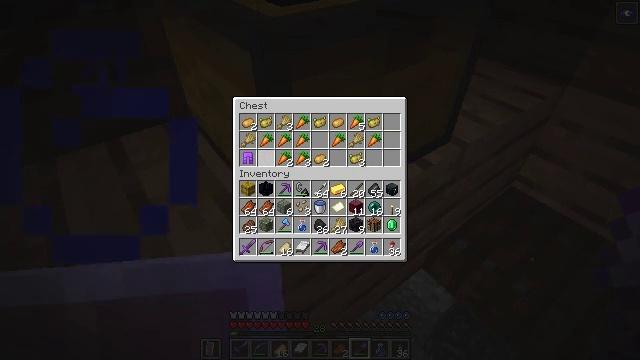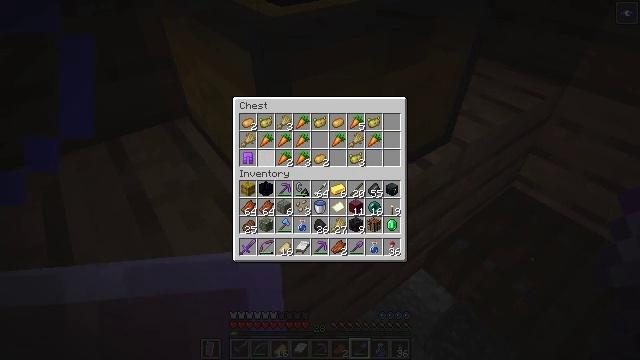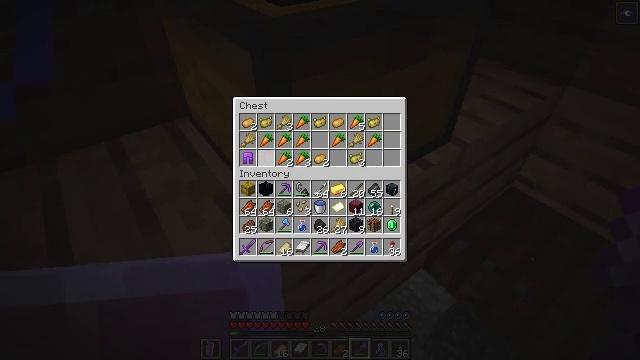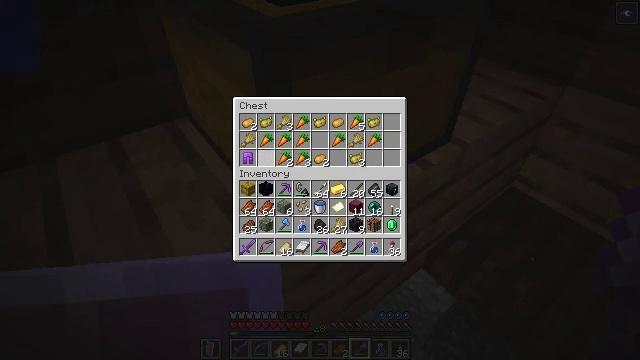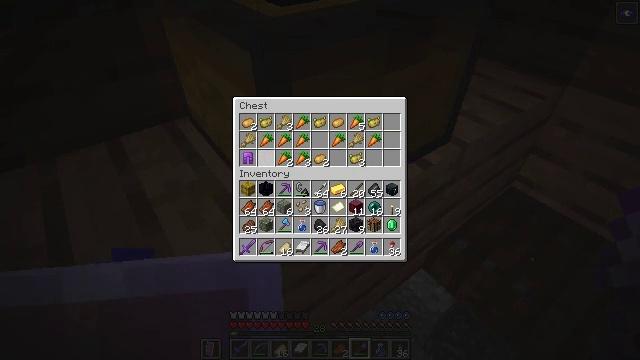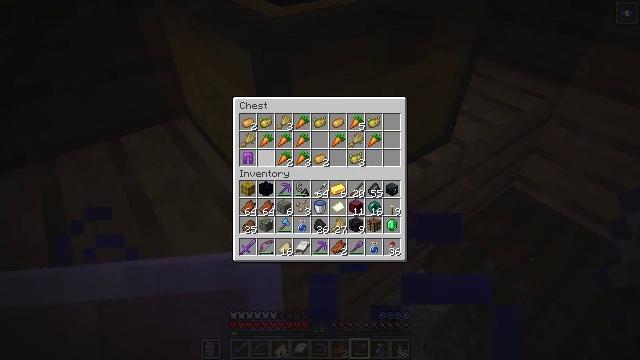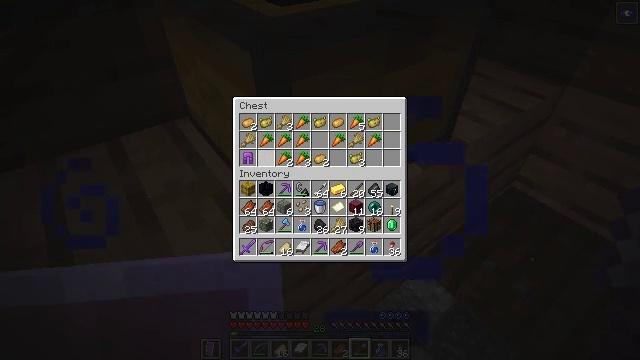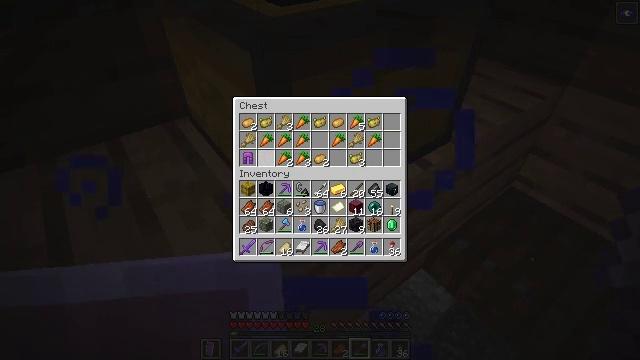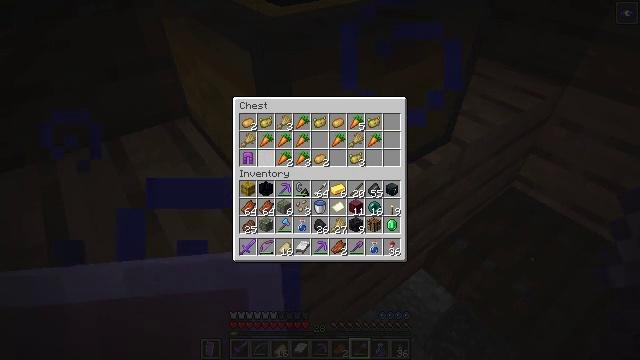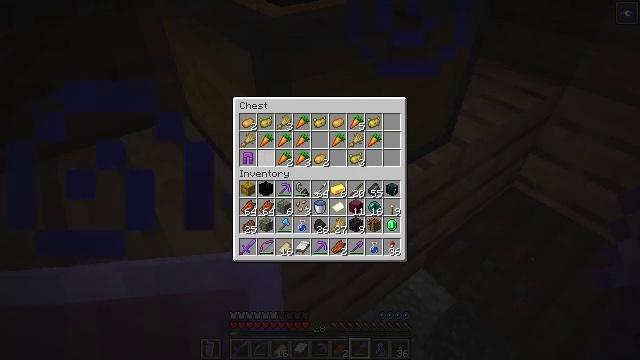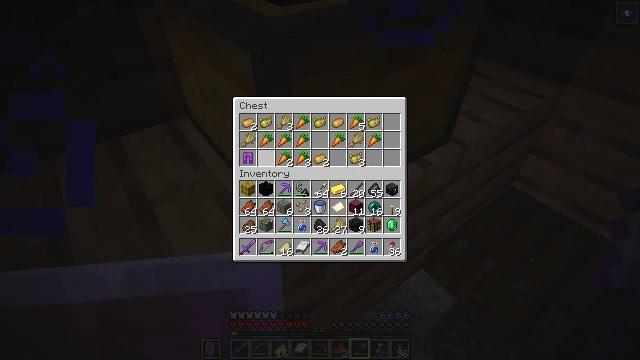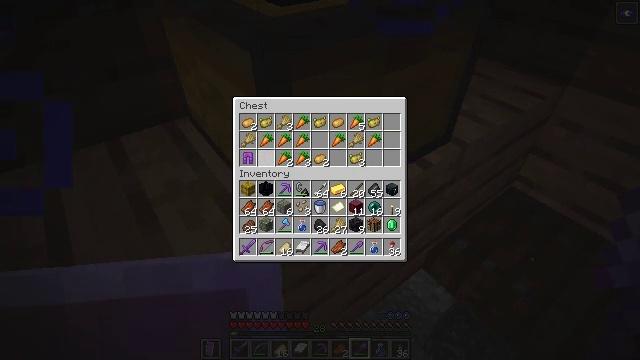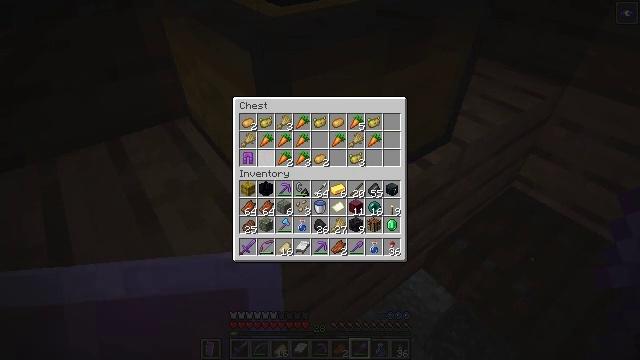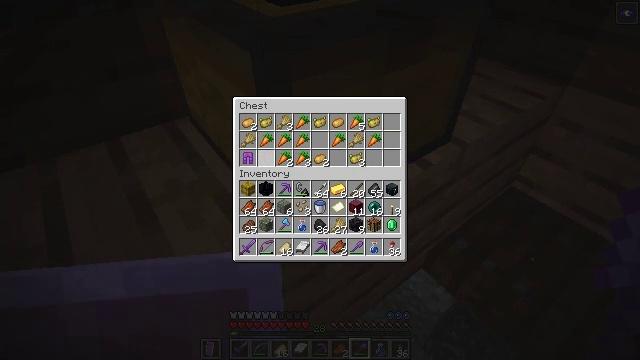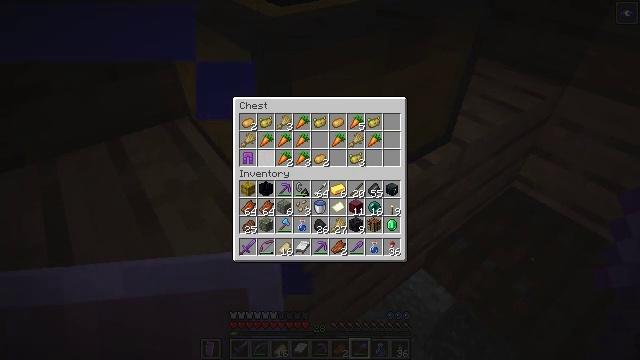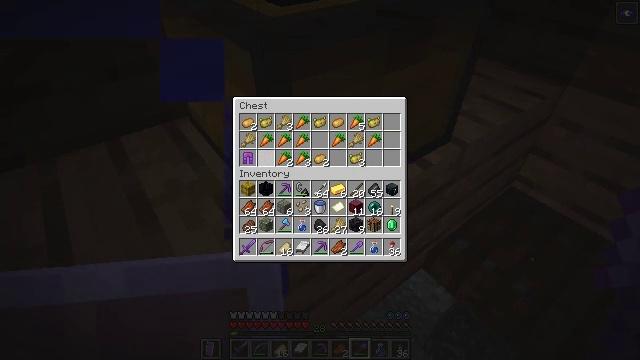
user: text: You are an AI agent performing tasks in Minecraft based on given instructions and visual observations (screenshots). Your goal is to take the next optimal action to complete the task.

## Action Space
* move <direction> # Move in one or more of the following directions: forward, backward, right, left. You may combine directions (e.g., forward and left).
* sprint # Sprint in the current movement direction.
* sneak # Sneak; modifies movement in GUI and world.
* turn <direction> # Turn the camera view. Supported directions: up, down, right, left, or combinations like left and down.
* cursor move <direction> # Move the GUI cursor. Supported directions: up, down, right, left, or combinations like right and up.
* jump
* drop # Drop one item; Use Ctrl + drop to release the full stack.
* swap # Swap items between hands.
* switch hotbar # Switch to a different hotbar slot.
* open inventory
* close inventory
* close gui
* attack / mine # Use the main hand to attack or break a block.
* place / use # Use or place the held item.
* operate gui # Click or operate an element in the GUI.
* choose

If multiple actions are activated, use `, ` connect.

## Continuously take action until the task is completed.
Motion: motion action
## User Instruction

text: Shovel up some gravel.
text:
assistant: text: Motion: no_op
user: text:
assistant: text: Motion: no_op
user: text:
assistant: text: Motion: no_op
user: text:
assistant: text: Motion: no_op
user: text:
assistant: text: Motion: no_op
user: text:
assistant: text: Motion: no_op
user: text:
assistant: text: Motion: no_op
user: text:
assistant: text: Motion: no_op
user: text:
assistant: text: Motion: no_op
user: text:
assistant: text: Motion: no_op
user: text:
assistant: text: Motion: no_op
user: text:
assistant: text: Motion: no_op
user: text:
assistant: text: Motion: no_op
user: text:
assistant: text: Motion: no_op
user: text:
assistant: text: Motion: no_op
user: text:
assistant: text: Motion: no_op
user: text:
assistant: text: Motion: no_op
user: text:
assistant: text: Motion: no_op
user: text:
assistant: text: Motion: no_op
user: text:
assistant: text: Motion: no_op
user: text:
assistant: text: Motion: no_op
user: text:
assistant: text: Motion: no_op
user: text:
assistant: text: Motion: no_op
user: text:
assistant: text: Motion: no_op
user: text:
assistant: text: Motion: no_op
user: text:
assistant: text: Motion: no_op
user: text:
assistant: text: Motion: no_op
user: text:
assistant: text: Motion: no_op
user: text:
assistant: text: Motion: no_op
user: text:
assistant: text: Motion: no_op